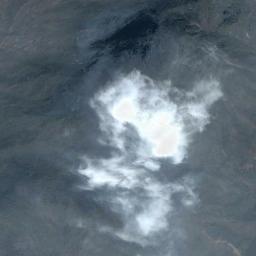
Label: cloud